Question: Code that creates drop shadow for the element:
'''
var compositor = ElementCompositionPreview.GetElementVisual(this.btn).Compositor;
var spriteVisual = compositor.CreateSpriteVisual();
spriteVisual.Size = new Vector2((float)btn.ActualWidth, (float)btn.ActualHeight);
var dropShadow = compositor.CreateDropShadow();
dropShadow.Offset = new Vector3(10, 10, 0);
dropShadow.Color = Colors.Orange;
spriteVisual.Shadow = dropShadow;
ElementCompositionPreview.SetElementChildVisual(this.btn, spriteVisual);
'''
But shadow overlaps button. How to make shadow not to overlap button?

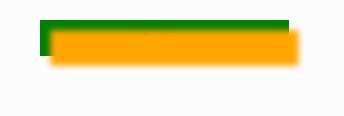
Answer: You have 2 options:
Either you create brush for your
'''
var compositor = ElementCompositionPreview.GetElementVisual(Button).Compositor;
var spriteVisual = compositor.CreateSpriteVisual();
spriteVisual.Size = new Vector2((float)Button.ActualWidth, (float)Button.ActualHeight);
var dropShadow = compositor.CreateDropShadow();
dropShadow.Offset = new Vector3(10, 10, 0);
dropShadow.Color = Colors.Orange;
var colorBrush = compositor.CreateColorBrush(Colors.Green);
spriteVisual.Shadow = dropShadow;
spriteVisual.Brush = colorBrush;
ElementCompositionPreview.SetElementChildVisual(Button, spriteVisual);
'''
Or create XAML container for your spriteVisual before and into canvas
'''
<Grid>
<Canvas x:Name="Shadow"/>
<Button x:Name="Button" Width="300" Height="100" Background="Green" HorizontalAlignment="Center"/>
</Grid>
'''